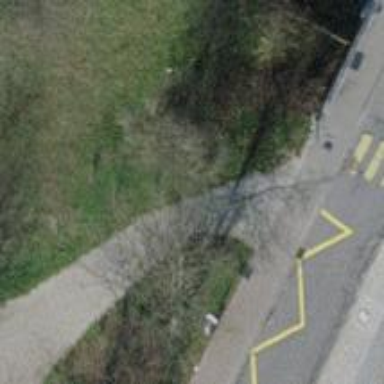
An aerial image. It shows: Fixed double cycle barrier installation.